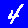
Digit: 4